Question: When I went to run <URL> with command 'http-server -o'
which talk about (api Rest with symfony backend and angular frontend) I had this error:
> POST
'http://127.0.0.1:8080/app/api/src/AppBundle/Controller/MainController.php'
405 (Method Not Allowed)angular.js:12265
and this my network:

someone have any idea what's the problem or how i can solve.
this my project in symfony without api angularjs <URL>
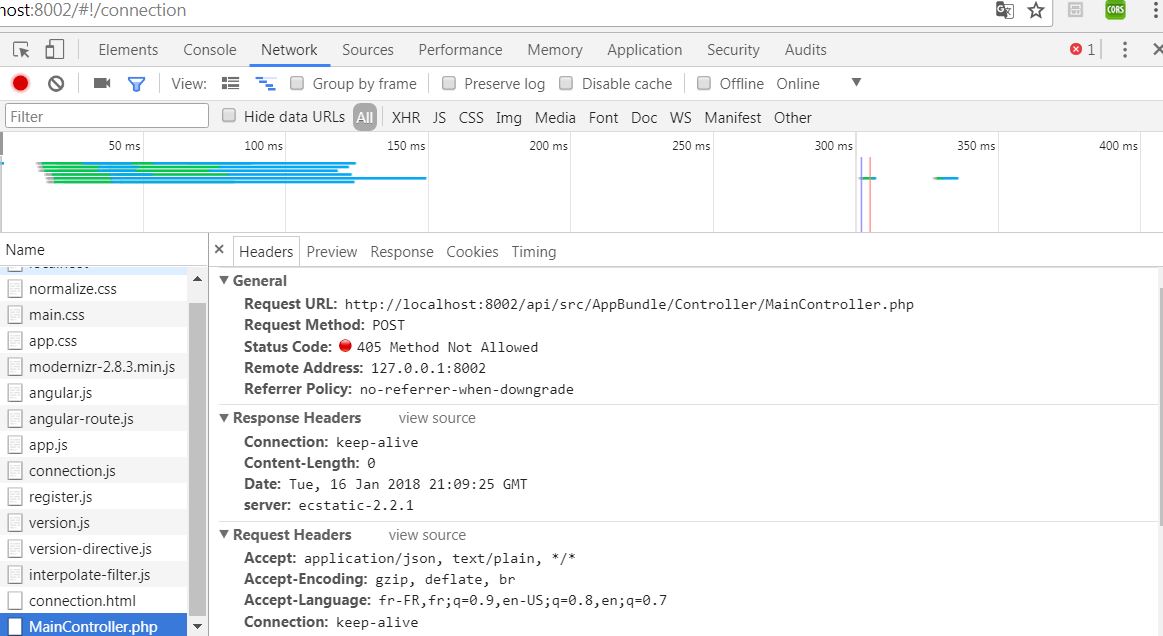
Answer: In your 'MainController.php' add 'POST' to allow this method.
'''
class MainController extends Controller
{
/**
* @Route(
* path="/",
* methods={"POST"}
* )
*/
public function indexAction()
{
//...
}
}
'''